Interaction volume radius: 5 \u00c5
Interaction volume height: 45 \u00c5
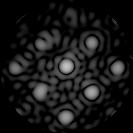
Disorder parameter: 0.1482